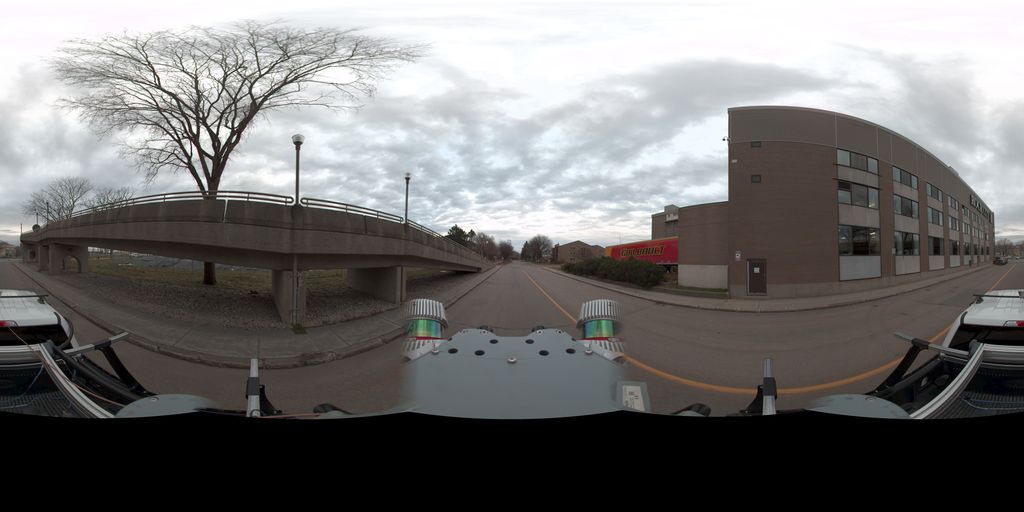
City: quebec_city